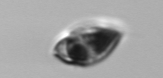
Label: Amphidinium